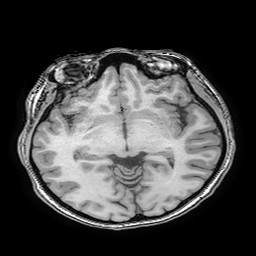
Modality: T1w
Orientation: coronal
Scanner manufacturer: ge
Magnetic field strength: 3 T
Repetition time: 0.009184 s
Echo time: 0.00368 s